Interaction volume radius: 5 \u00c5
Interaction volume height: 15 \u00c5
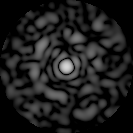
Disorder parameter: 0.7819